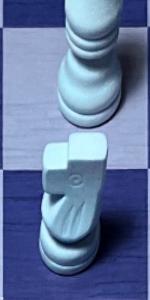
Label: Knight_White